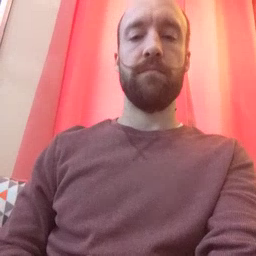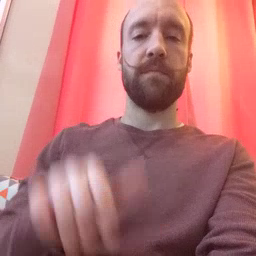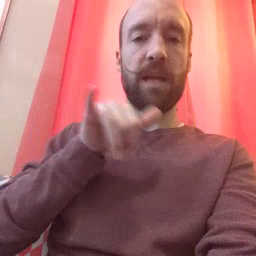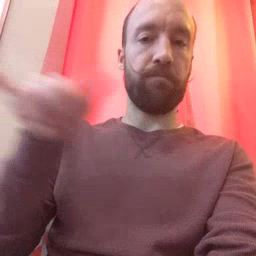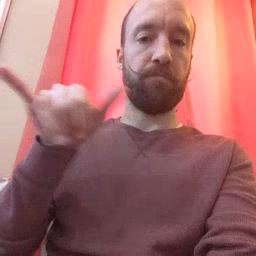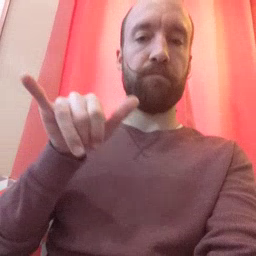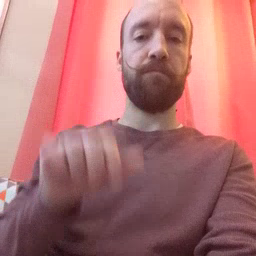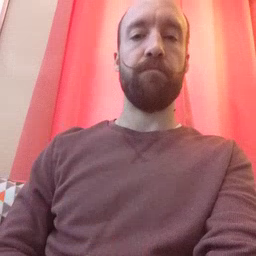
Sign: same